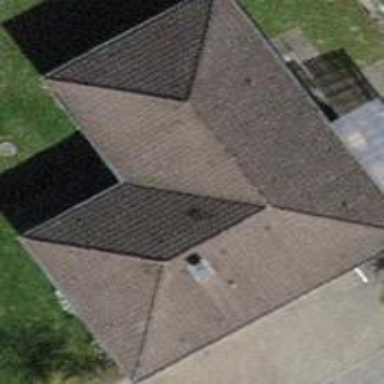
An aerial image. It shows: Building with tiled roof.